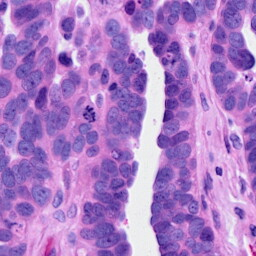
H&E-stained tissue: Ovarian